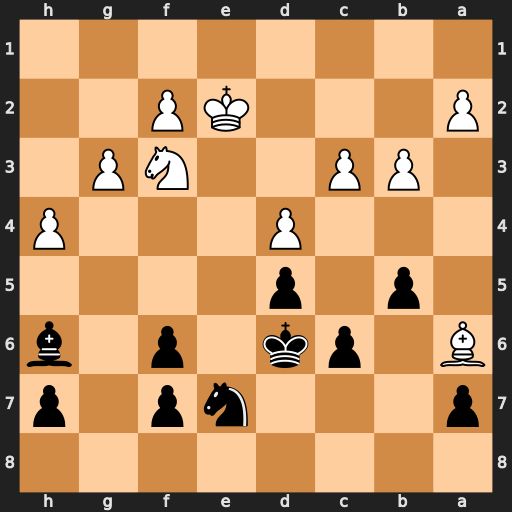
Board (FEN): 8/p3np1p/B1pk1p1b/1p1p4/3P3P/1PP2NP1/P3KP2/8
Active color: b
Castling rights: -
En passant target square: -
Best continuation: Kc7 a4 Kb6 axb5 cxb5 Bxb5 Kxb5